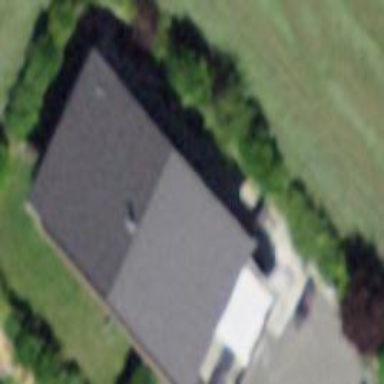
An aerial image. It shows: Simple and straightforward house.